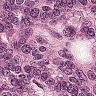
Metastatic tissue present: yes